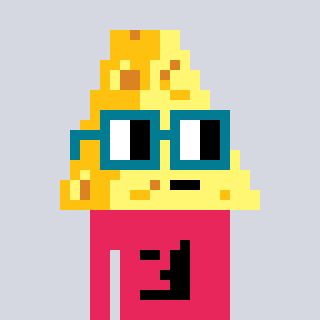
a pixel art character with square dark green glasses, a cheese-shaped head and a redpinkish-colored body on a cool background